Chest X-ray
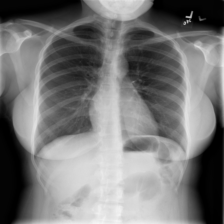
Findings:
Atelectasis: negative
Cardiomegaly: negative
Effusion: negative
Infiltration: negative
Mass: negative
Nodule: negative
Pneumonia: negative
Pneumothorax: negative
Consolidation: negative
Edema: negative
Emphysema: negative
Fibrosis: negative
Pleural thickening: negative
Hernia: negative